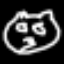
Label: frog